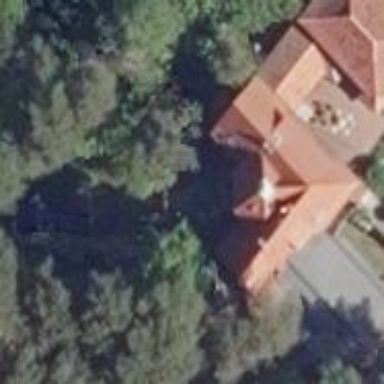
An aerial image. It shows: Historic church building that serves as place of worship.